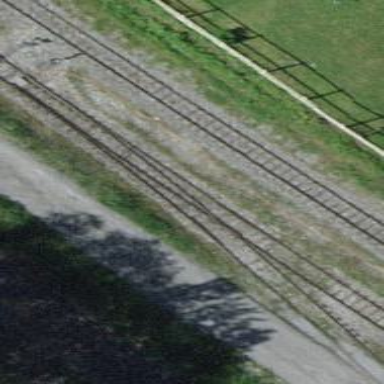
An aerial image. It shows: Narrow-gauge railway with one track serving as spur.